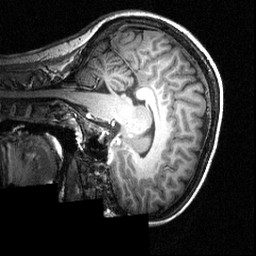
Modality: T1w
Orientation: sagittal
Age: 16
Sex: female
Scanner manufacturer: siemens
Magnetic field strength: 3.951 T
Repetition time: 1.5 s
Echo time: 0.00335 s